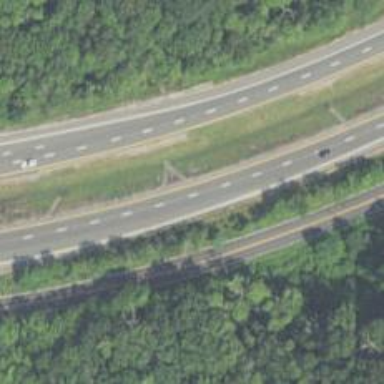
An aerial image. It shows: Asphalt motorway.